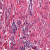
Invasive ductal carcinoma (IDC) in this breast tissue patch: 0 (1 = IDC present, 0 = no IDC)